Question: I created canvas where user can paste the image from clipboard. For an example, user screen shot their screen and paste in my canvas. Once pasted, user can see image pasted in the canvas. Now I want to convert my canvas to image. There is no error but when I click the button I can a empty image created. I can see there a box when i highlight the html. Below is my code and screen shot of the empty image.
Code.
'''
<?xml version="1.0"?>
<html xmlns="http://www.w3.org/1999/xhtml">
<script>
function convert()
{
var sampleImage = document.getElementById("myCanvasElt");
//alert(sampleImage);
var can = convertCanvasToImage(sampleImage);
// var apple = convertImageToCanvas(can);
document.getElementById("testguna").appendChild(can);
//document.getElementById("pngHolder").appendChild(apple);
}
// Converts image to canvas; returns new canvas element
function convertImageToCanvas(image) {
var canvas = document.createElement("canvas").innerHTML;
canvas.width = image.width;
canvas.height = image.height;
canvas.getContext("2d").drawImage(image, 0, 0);
return canvas;
}
function convertCanvasToImage(canvas) {
var image = new Image();
image.src = canvas.toDataURL("image/png");
return image;
}
</script>
<body>
<h1>JavaScript Canvas Image Conversion</h1>
<h2>Original Image</h2>
<p>
<canvas id='myCanvasElt' width="100" height="100" contenteditable ="true"/>
</p>
<h2>Canvas Image</h2>
<p id="testguna">
</p>
<h2>Canvas -&gt; PNG Image</h2>
<p id="pngHolder">
</p>
<button type="button" onClick="convert()">Click</button>
</body>
</html>
'''
Image

The Image i copied from W3School and paste in the canvas.
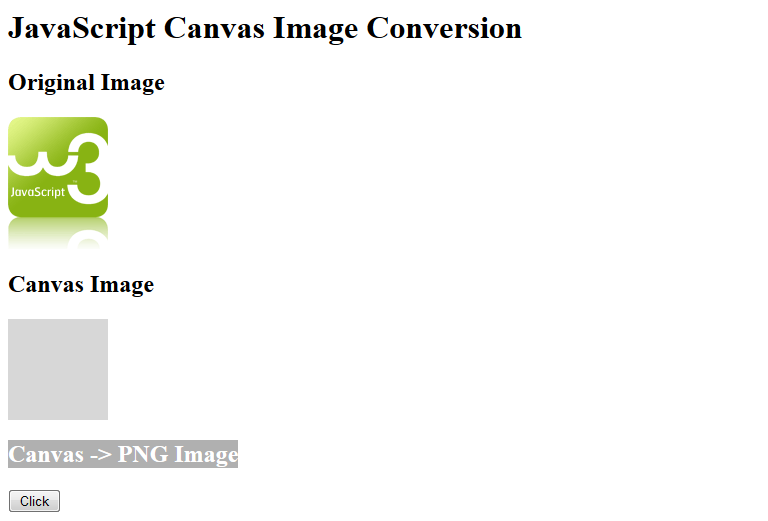
Answer: '''
var canvas = document.createElement("canvas").innerHTML;
'''
gives you and empty string not a new canvas element. Its hard to draw into a string, try changing it to this.
'''
var canvas = document.createElement("canvas");
'''